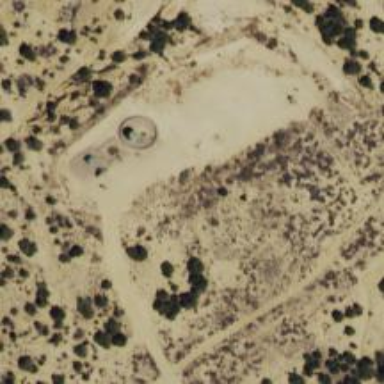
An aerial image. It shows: Storage tank that is man-made.